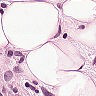
Metastatic tissue present: yes